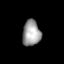
Tissue: lung
Cell type: Others
Senescence score: 0.5667
Nuclear area (px): 456
Mean DAPI intensity: 156.757